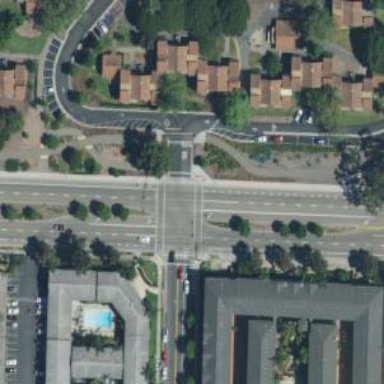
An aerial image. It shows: Pedestrian crossing with zebra markings on the footway.